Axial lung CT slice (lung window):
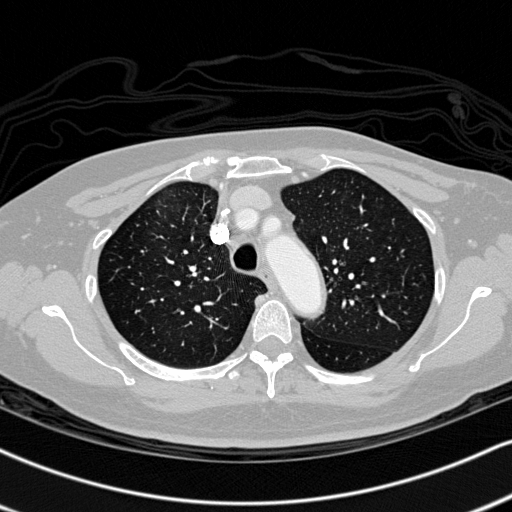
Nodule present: no